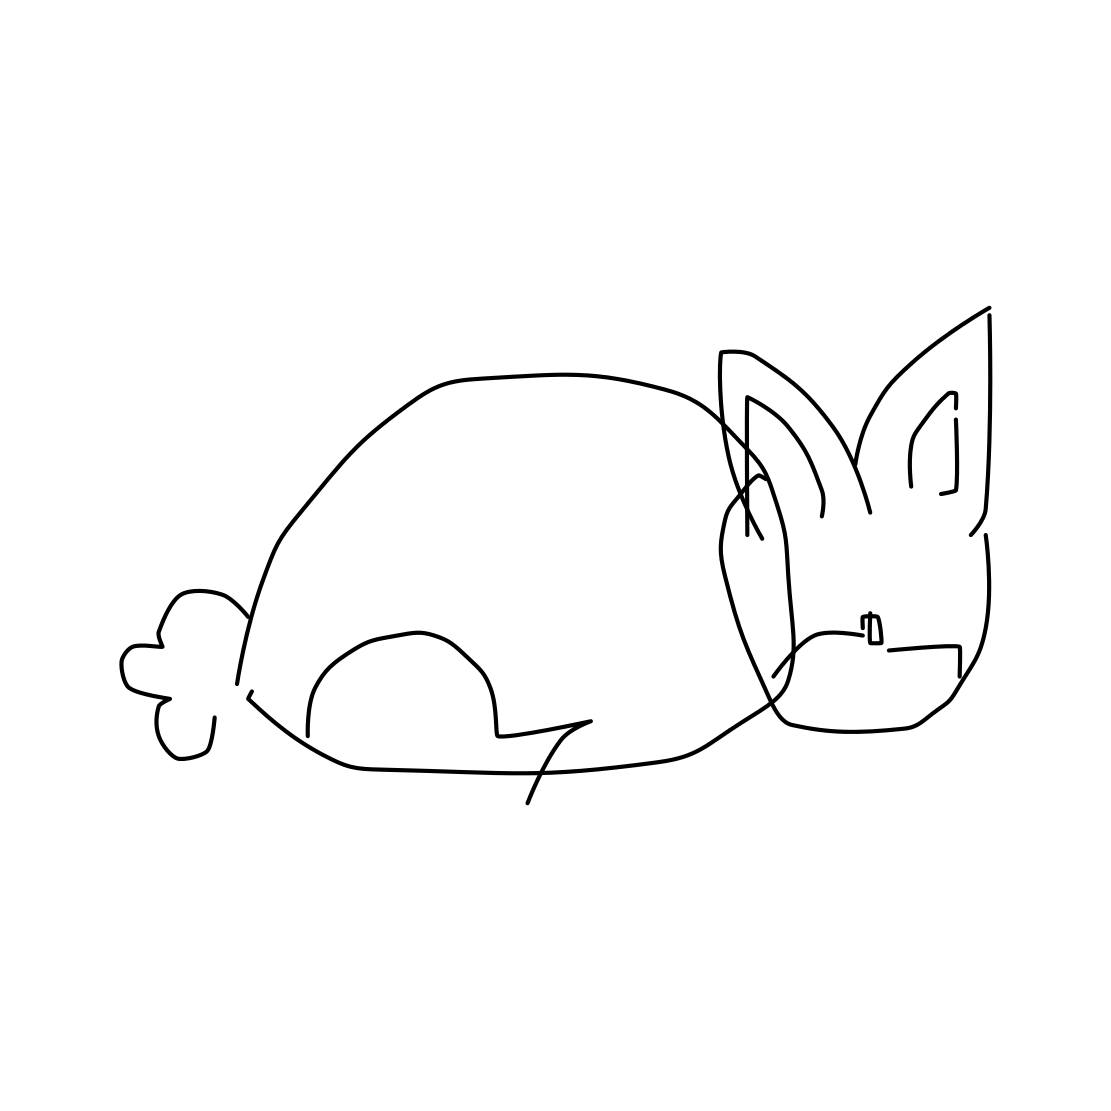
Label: rabbit